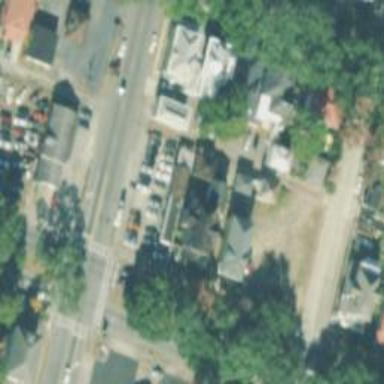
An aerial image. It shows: Alleyway designated as service road.